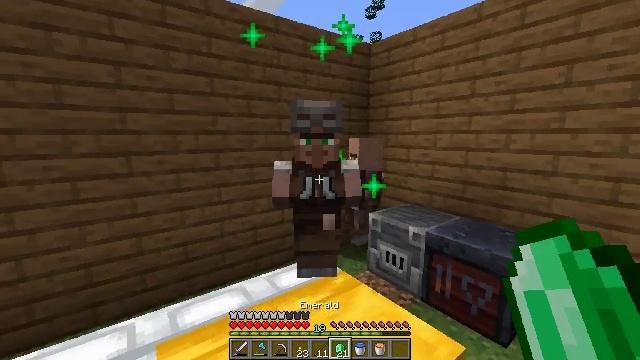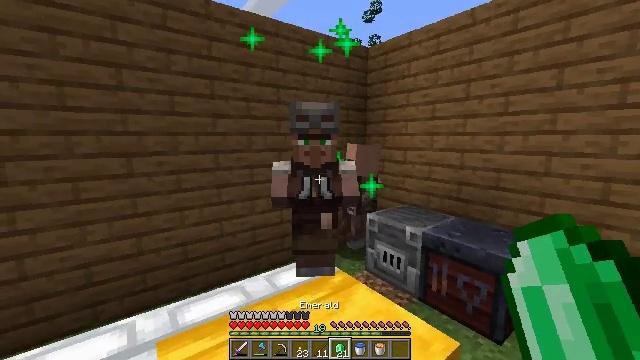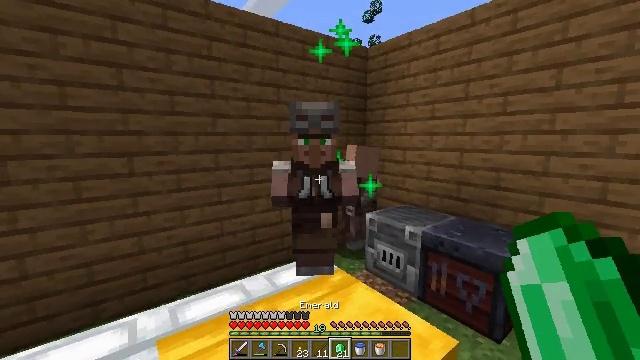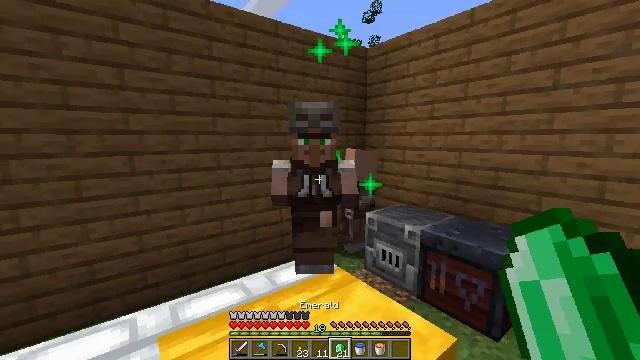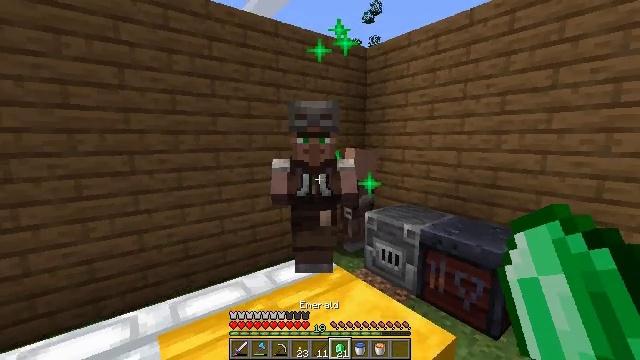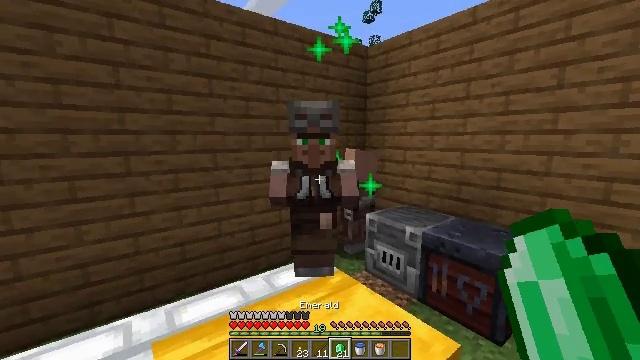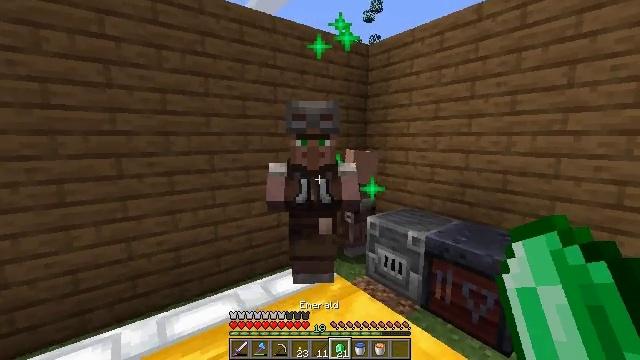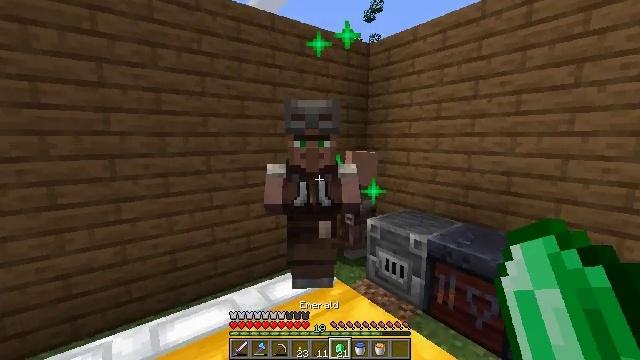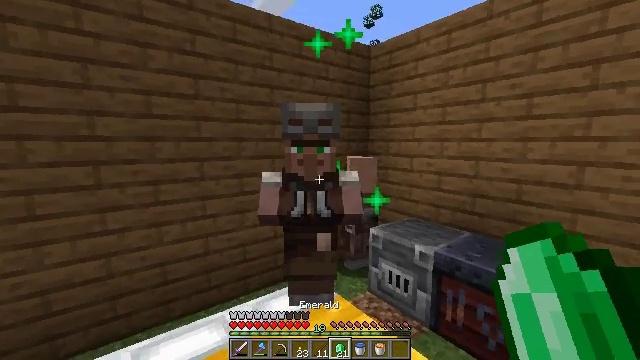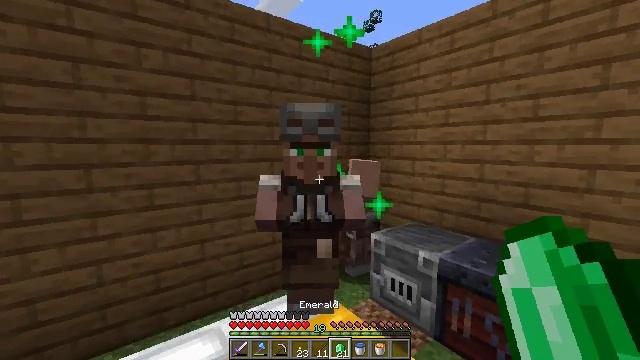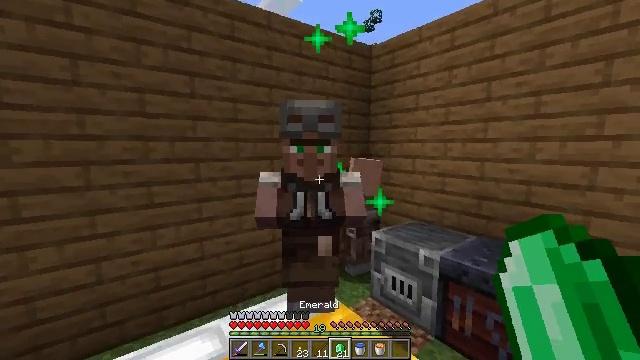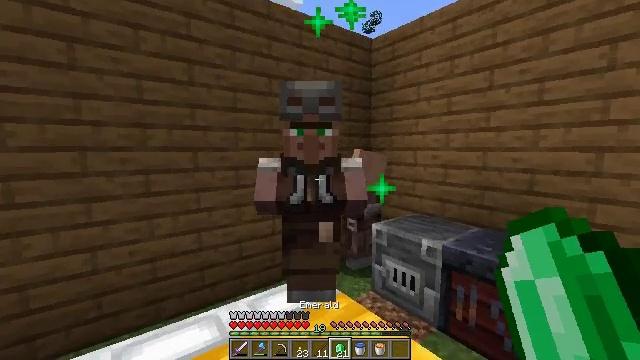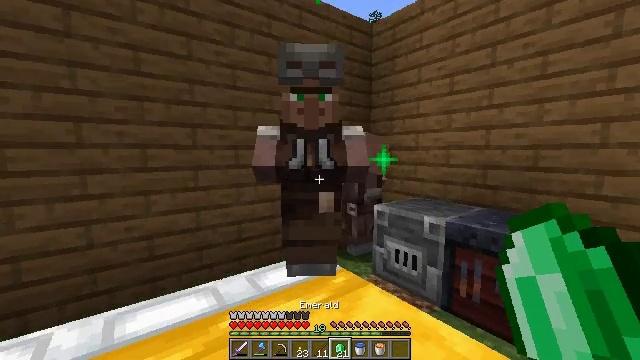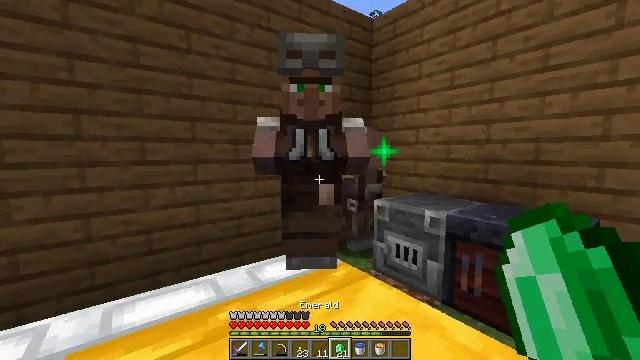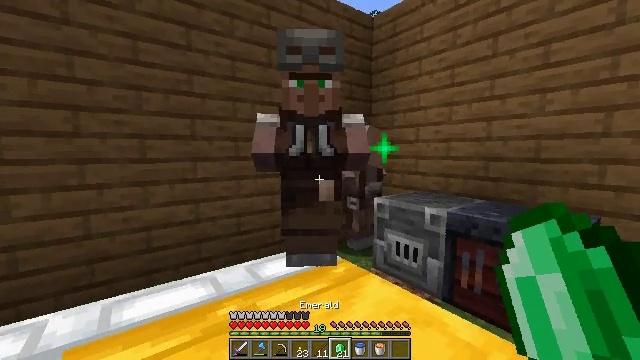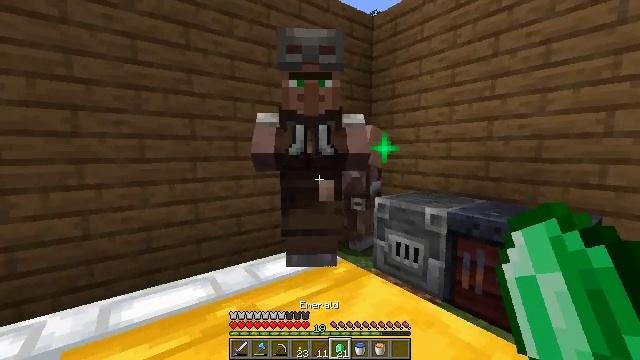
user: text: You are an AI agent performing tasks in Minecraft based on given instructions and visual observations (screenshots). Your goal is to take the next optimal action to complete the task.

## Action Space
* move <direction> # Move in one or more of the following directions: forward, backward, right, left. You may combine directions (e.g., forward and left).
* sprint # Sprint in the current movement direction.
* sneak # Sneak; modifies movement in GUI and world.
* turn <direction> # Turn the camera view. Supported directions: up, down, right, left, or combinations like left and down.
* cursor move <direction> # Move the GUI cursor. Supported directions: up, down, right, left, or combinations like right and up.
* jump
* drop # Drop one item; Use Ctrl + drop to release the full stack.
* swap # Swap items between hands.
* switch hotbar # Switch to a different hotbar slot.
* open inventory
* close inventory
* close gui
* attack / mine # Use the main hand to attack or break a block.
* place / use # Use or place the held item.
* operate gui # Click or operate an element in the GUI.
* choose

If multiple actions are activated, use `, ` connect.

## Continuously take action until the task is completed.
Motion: motion action
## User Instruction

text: Craft the chainmail helmet using the crafting table.
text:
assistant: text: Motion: no_op
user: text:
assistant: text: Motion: no_op
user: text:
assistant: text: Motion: no_op
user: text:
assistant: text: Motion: no_op
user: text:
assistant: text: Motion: move forward
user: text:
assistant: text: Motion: move forward
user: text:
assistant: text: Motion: move forward
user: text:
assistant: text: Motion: turn up
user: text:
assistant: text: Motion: no_op
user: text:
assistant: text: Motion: no_op
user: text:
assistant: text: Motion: no_op
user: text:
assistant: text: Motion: no_op
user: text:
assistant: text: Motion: no_op
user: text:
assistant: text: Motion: no_op
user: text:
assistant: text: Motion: no_op
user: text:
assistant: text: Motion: use / place
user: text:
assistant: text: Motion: use / place
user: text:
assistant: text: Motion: use / place
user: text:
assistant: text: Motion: use / place
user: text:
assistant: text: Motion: no_op
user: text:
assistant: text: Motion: no_op
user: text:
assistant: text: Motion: no_op
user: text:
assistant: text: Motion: no_op
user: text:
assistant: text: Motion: no_op
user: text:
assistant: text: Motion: no_op
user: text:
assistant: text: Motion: no_op
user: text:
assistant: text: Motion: no_op
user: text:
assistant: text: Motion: no_op
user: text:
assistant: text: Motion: no_op
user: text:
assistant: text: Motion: no_op